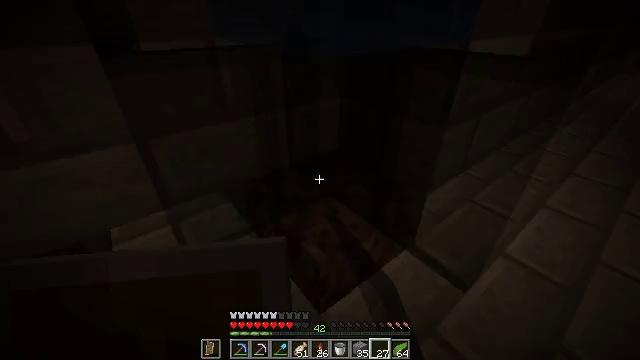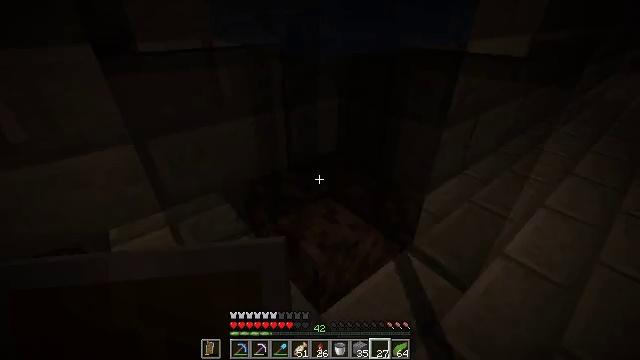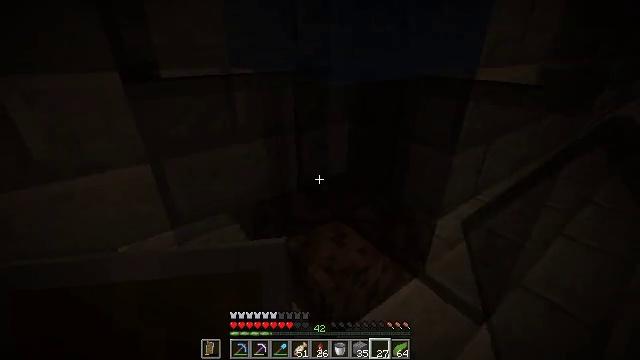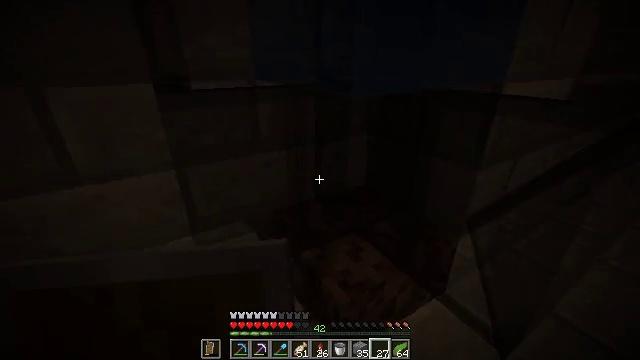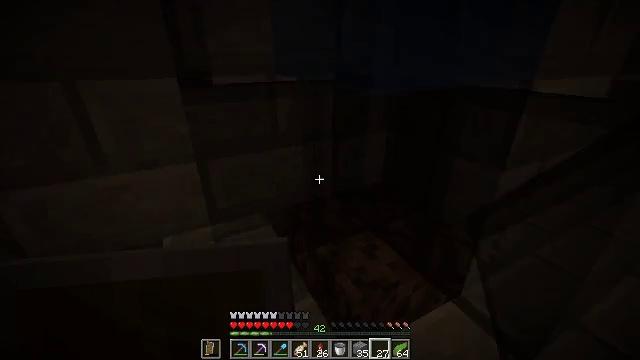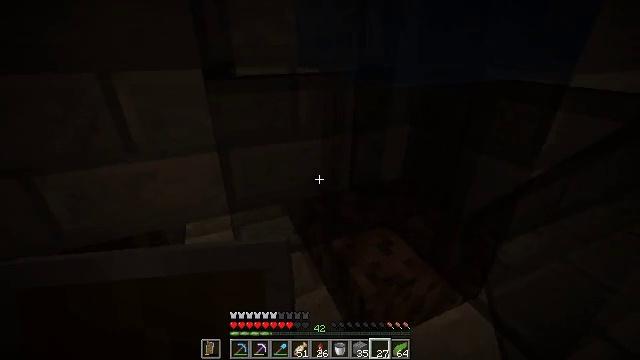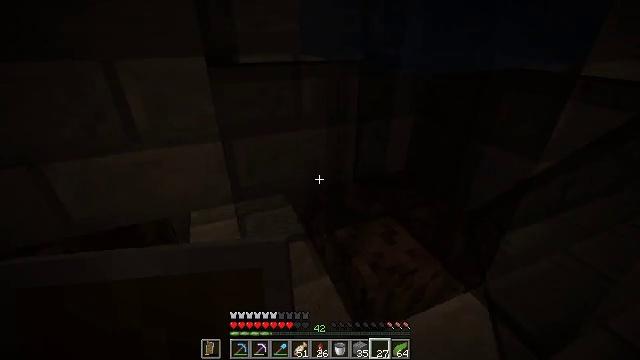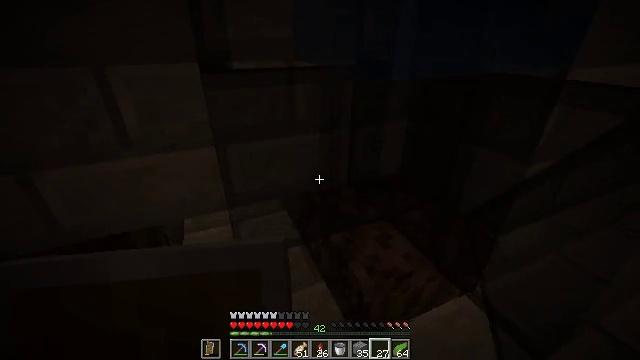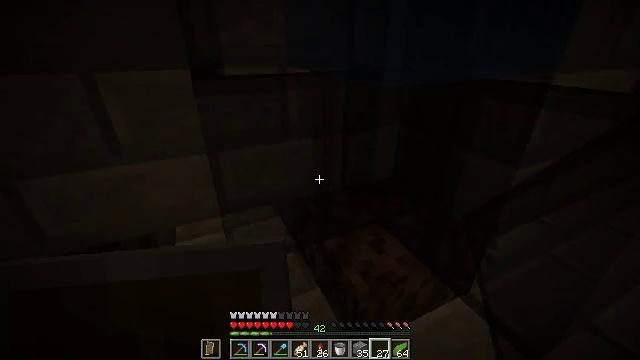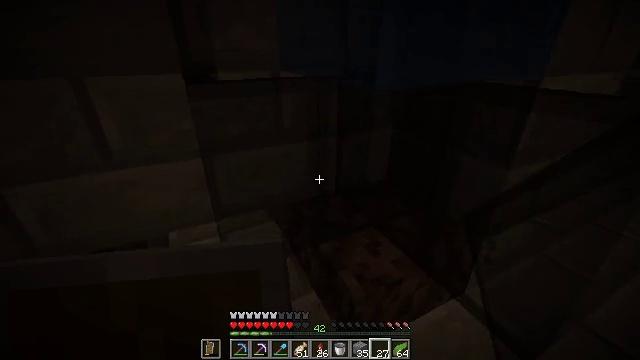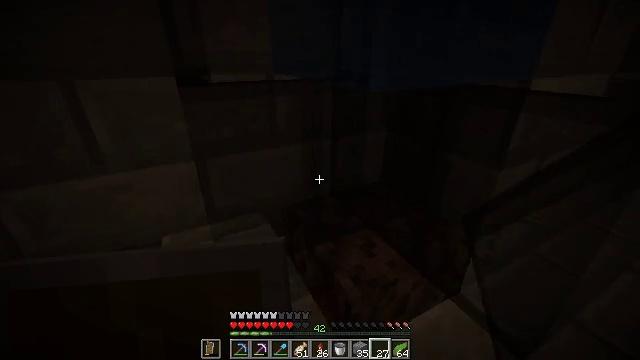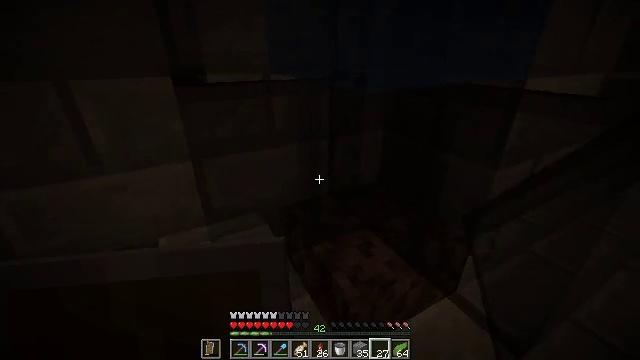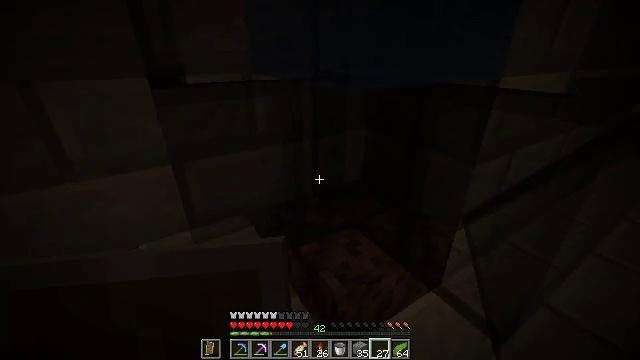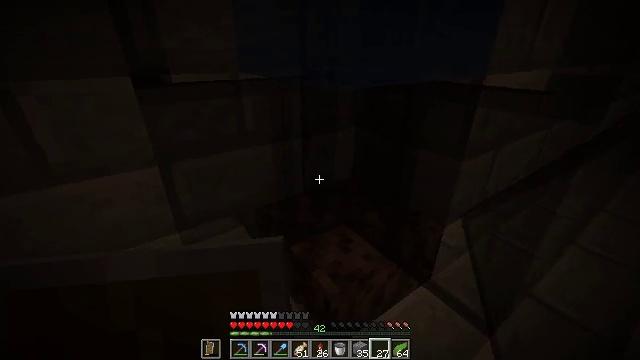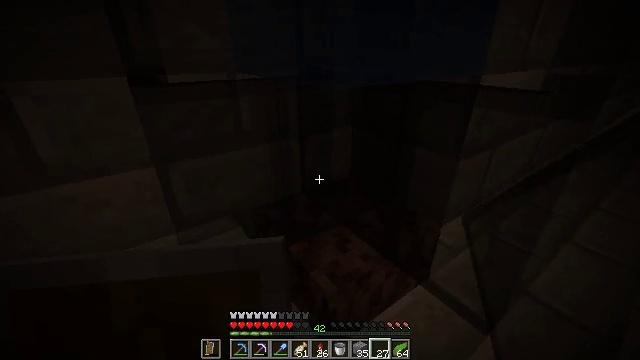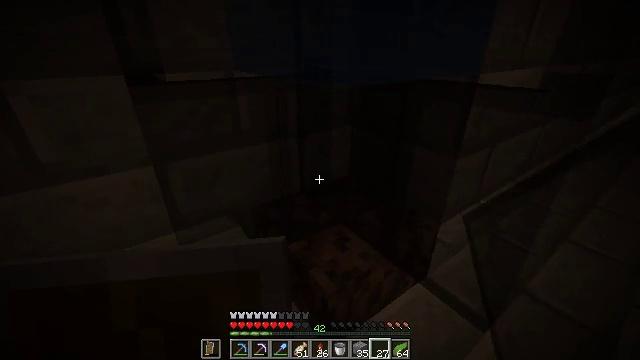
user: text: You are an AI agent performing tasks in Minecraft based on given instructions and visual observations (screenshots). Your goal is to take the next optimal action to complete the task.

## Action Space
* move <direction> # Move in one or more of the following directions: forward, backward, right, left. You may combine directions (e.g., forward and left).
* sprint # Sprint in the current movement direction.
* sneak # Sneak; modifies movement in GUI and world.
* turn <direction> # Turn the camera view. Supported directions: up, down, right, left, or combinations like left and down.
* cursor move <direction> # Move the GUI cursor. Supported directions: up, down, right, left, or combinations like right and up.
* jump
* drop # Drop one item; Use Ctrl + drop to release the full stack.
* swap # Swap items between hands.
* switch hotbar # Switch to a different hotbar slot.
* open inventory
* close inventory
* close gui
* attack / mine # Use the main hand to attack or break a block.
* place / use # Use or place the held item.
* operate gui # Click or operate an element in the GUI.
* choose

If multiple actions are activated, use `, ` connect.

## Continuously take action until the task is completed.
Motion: motion action
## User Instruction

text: Recycle the black stained glass pane.
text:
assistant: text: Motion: no_op
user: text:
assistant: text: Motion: turn left and up
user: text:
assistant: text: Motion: turn left and up
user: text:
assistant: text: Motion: turn left
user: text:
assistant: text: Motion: turn left and down
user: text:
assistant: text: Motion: turn down
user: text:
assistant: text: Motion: turn right and up
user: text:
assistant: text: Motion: turn right and up
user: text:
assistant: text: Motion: turn right
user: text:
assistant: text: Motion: turn right
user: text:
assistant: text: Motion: no_op
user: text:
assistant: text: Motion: turn right
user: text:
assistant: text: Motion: turn right
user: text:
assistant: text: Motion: no_op
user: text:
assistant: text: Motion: no_op
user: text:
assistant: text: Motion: no_op
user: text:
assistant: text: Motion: no_op
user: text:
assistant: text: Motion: no_op
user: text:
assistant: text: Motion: no_op
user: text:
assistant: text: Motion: no_op
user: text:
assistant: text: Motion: no_op
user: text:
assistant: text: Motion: no_op
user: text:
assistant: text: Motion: no_op
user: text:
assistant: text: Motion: no_op
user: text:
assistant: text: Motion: no_op
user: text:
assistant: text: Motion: no_op
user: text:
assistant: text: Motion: no_op
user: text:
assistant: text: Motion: no_op
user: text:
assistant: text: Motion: no_op
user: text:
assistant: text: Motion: no_op